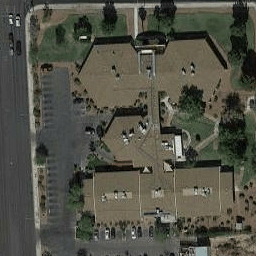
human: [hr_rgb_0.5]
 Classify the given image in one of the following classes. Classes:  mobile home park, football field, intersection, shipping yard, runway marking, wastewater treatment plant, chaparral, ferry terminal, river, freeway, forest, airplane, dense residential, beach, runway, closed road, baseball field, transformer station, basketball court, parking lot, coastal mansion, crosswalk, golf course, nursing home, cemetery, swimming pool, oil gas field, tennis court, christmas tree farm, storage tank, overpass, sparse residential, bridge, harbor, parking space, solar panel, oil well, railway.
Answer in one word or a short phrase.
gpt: nursing home